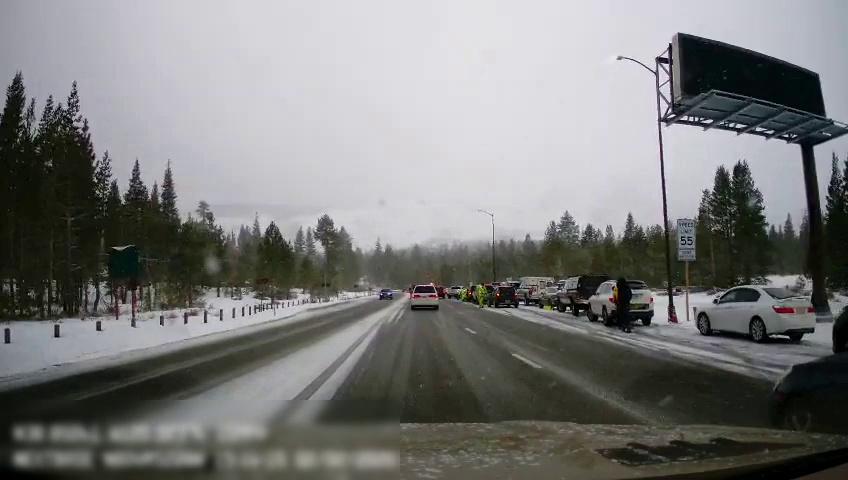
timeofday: Day
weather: Snowy
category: Drivable Space
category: Vehicles | Car
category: Vehicles | Van
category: Vehicles | SUV
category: Vehicles | Car
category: Vehicles | SUV
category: Pedestrians
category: Vehicles | Truck
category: Vehicles | SUV
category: Vehicles | Truck
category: Vehicles | Car
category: Pedestrians
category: Vehicles | Truck
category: Vehicles | Truck
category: Vehicles | SUV
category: Vehicles | SUV
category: Vehicles | Truck
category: Vehicles | SUV
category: Lanes | Alternate Lane
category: Lanes | Current Lane
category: Traffic | Signs